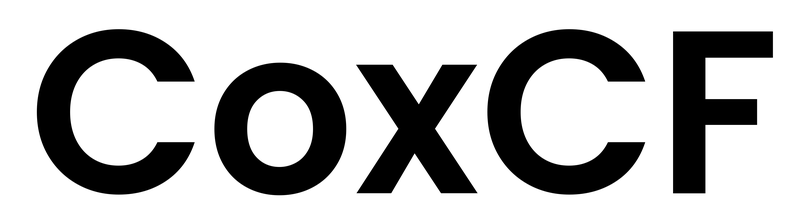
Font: Poppins-SemiBold